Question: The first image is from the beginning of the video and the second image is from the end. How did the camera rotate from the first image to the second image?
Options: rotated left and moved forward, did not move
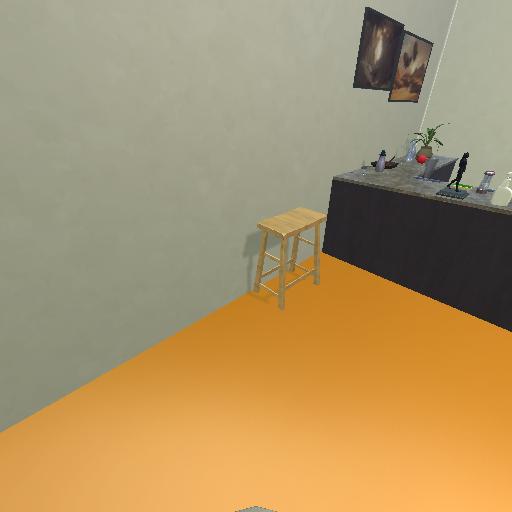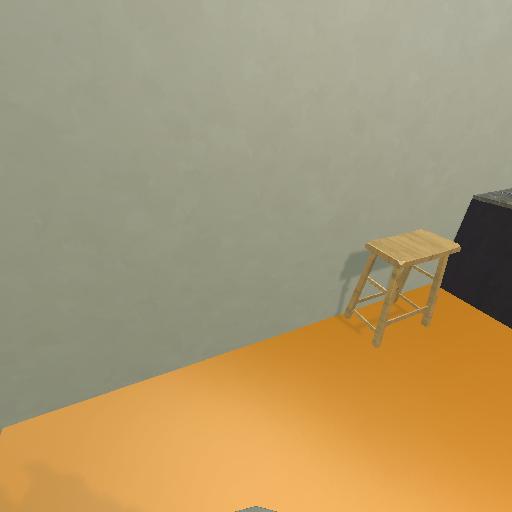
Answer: rotated left and moved forward